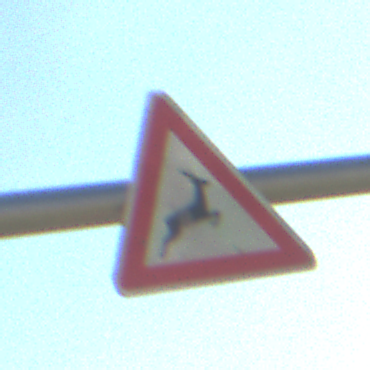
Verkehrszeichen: WildwechselLinks
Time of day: MorningAfternoon
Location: Outdoor (Nature)
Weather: PartlyCloudy
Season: NotSpecified
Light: Natural